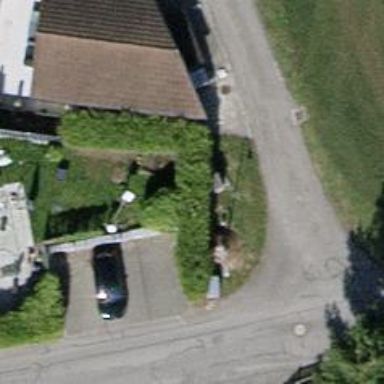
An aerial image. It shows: Cable distribution cabinet for power.